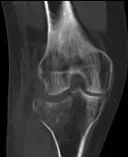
(C, D) Preoperative CT plain scan of the right knee joint.
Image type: radiology (ct)